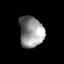
Tissue: prostate
Cell type: Epithelial cells
Senescence score: 0.3595
Nuclear area (px): 738
Mean DAPI intensity: 143.84